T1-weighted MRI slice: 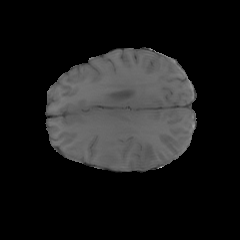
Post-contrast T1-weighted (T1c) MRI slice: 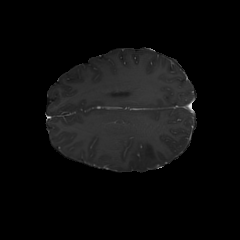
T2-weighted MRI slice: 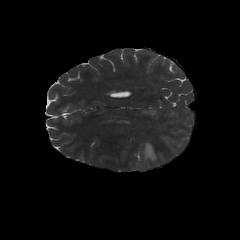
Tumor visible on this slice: yes